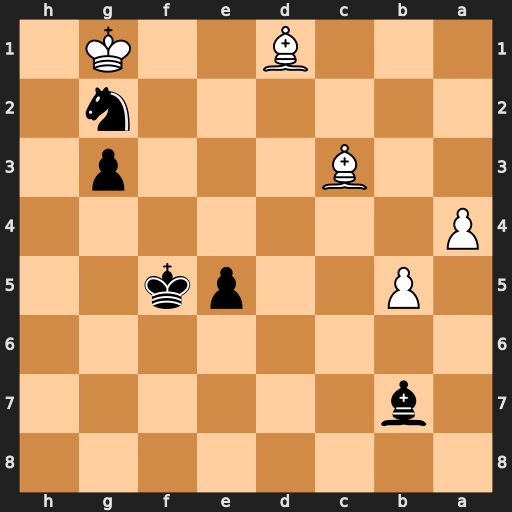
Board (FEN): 8/1b6/8/1P2pk2/P7/2B3p1/6n1/3B2K1
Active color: b
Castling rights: -
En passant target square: -
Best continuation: Nf4 Bd2 Nh3+ Kf1 g2+